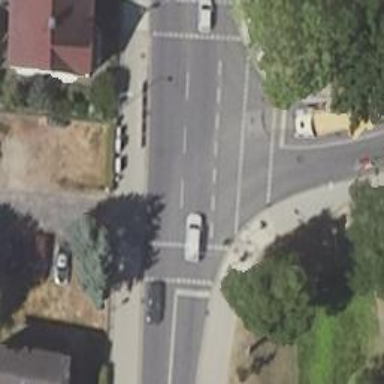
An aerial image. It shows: Road with traffic signals controlling the flow of traffic.